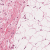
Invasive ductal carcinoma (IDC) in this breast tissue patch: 0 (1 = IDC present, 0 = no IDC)